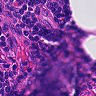
Metastatic tissue present: no